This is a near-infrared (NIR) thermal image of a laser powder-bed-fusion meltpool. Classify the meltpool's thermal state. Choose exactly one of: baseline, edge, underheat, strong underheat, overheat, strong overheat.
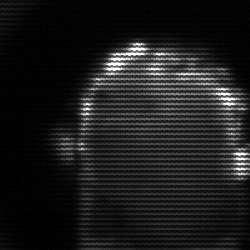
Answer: baseline